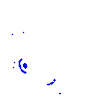
Particle: electron